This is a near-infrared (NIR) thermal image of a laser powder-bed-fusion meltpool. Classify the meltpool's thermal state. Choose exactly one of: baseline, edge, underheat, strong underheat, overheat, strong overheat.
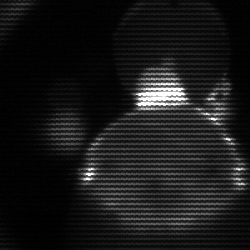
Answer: edge